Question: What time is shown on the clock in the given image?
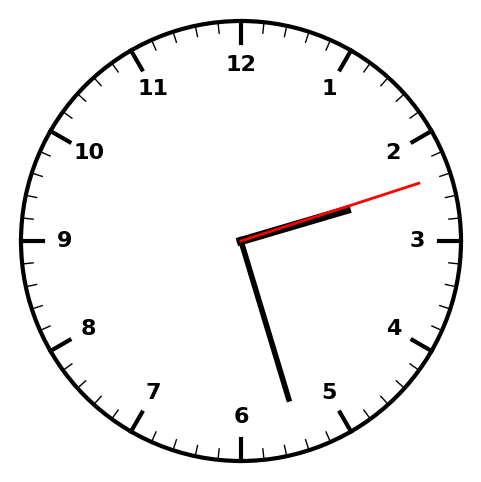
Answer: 02:27:12